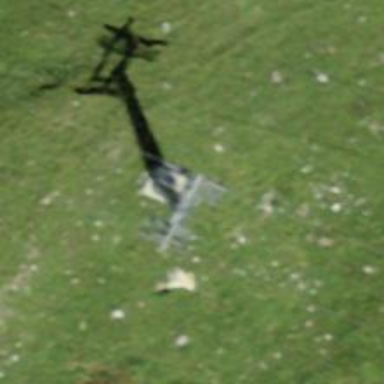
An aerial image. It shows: Pylon for aerialway.